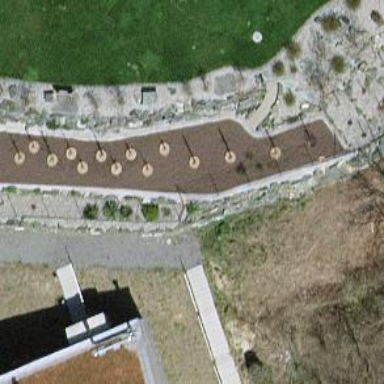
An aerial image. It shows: Set of concrete steps.